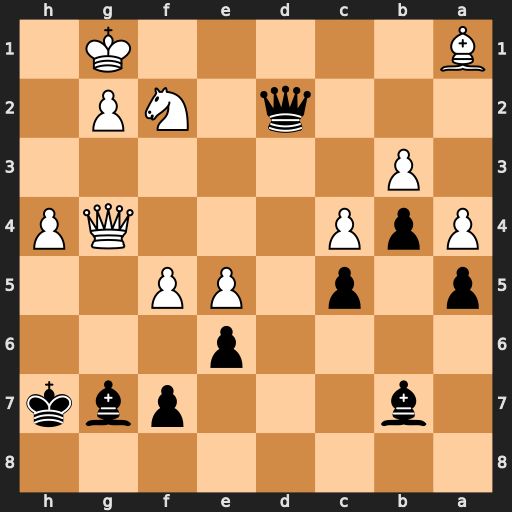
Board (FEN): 8/1b3pbk/4p3/p1p1PP2/PpP3QP/1P6/3q1NP1/B5K1
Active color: b
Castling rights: -
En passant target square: -
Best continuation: Qe1+ Kh2 Qxf2